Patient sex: F
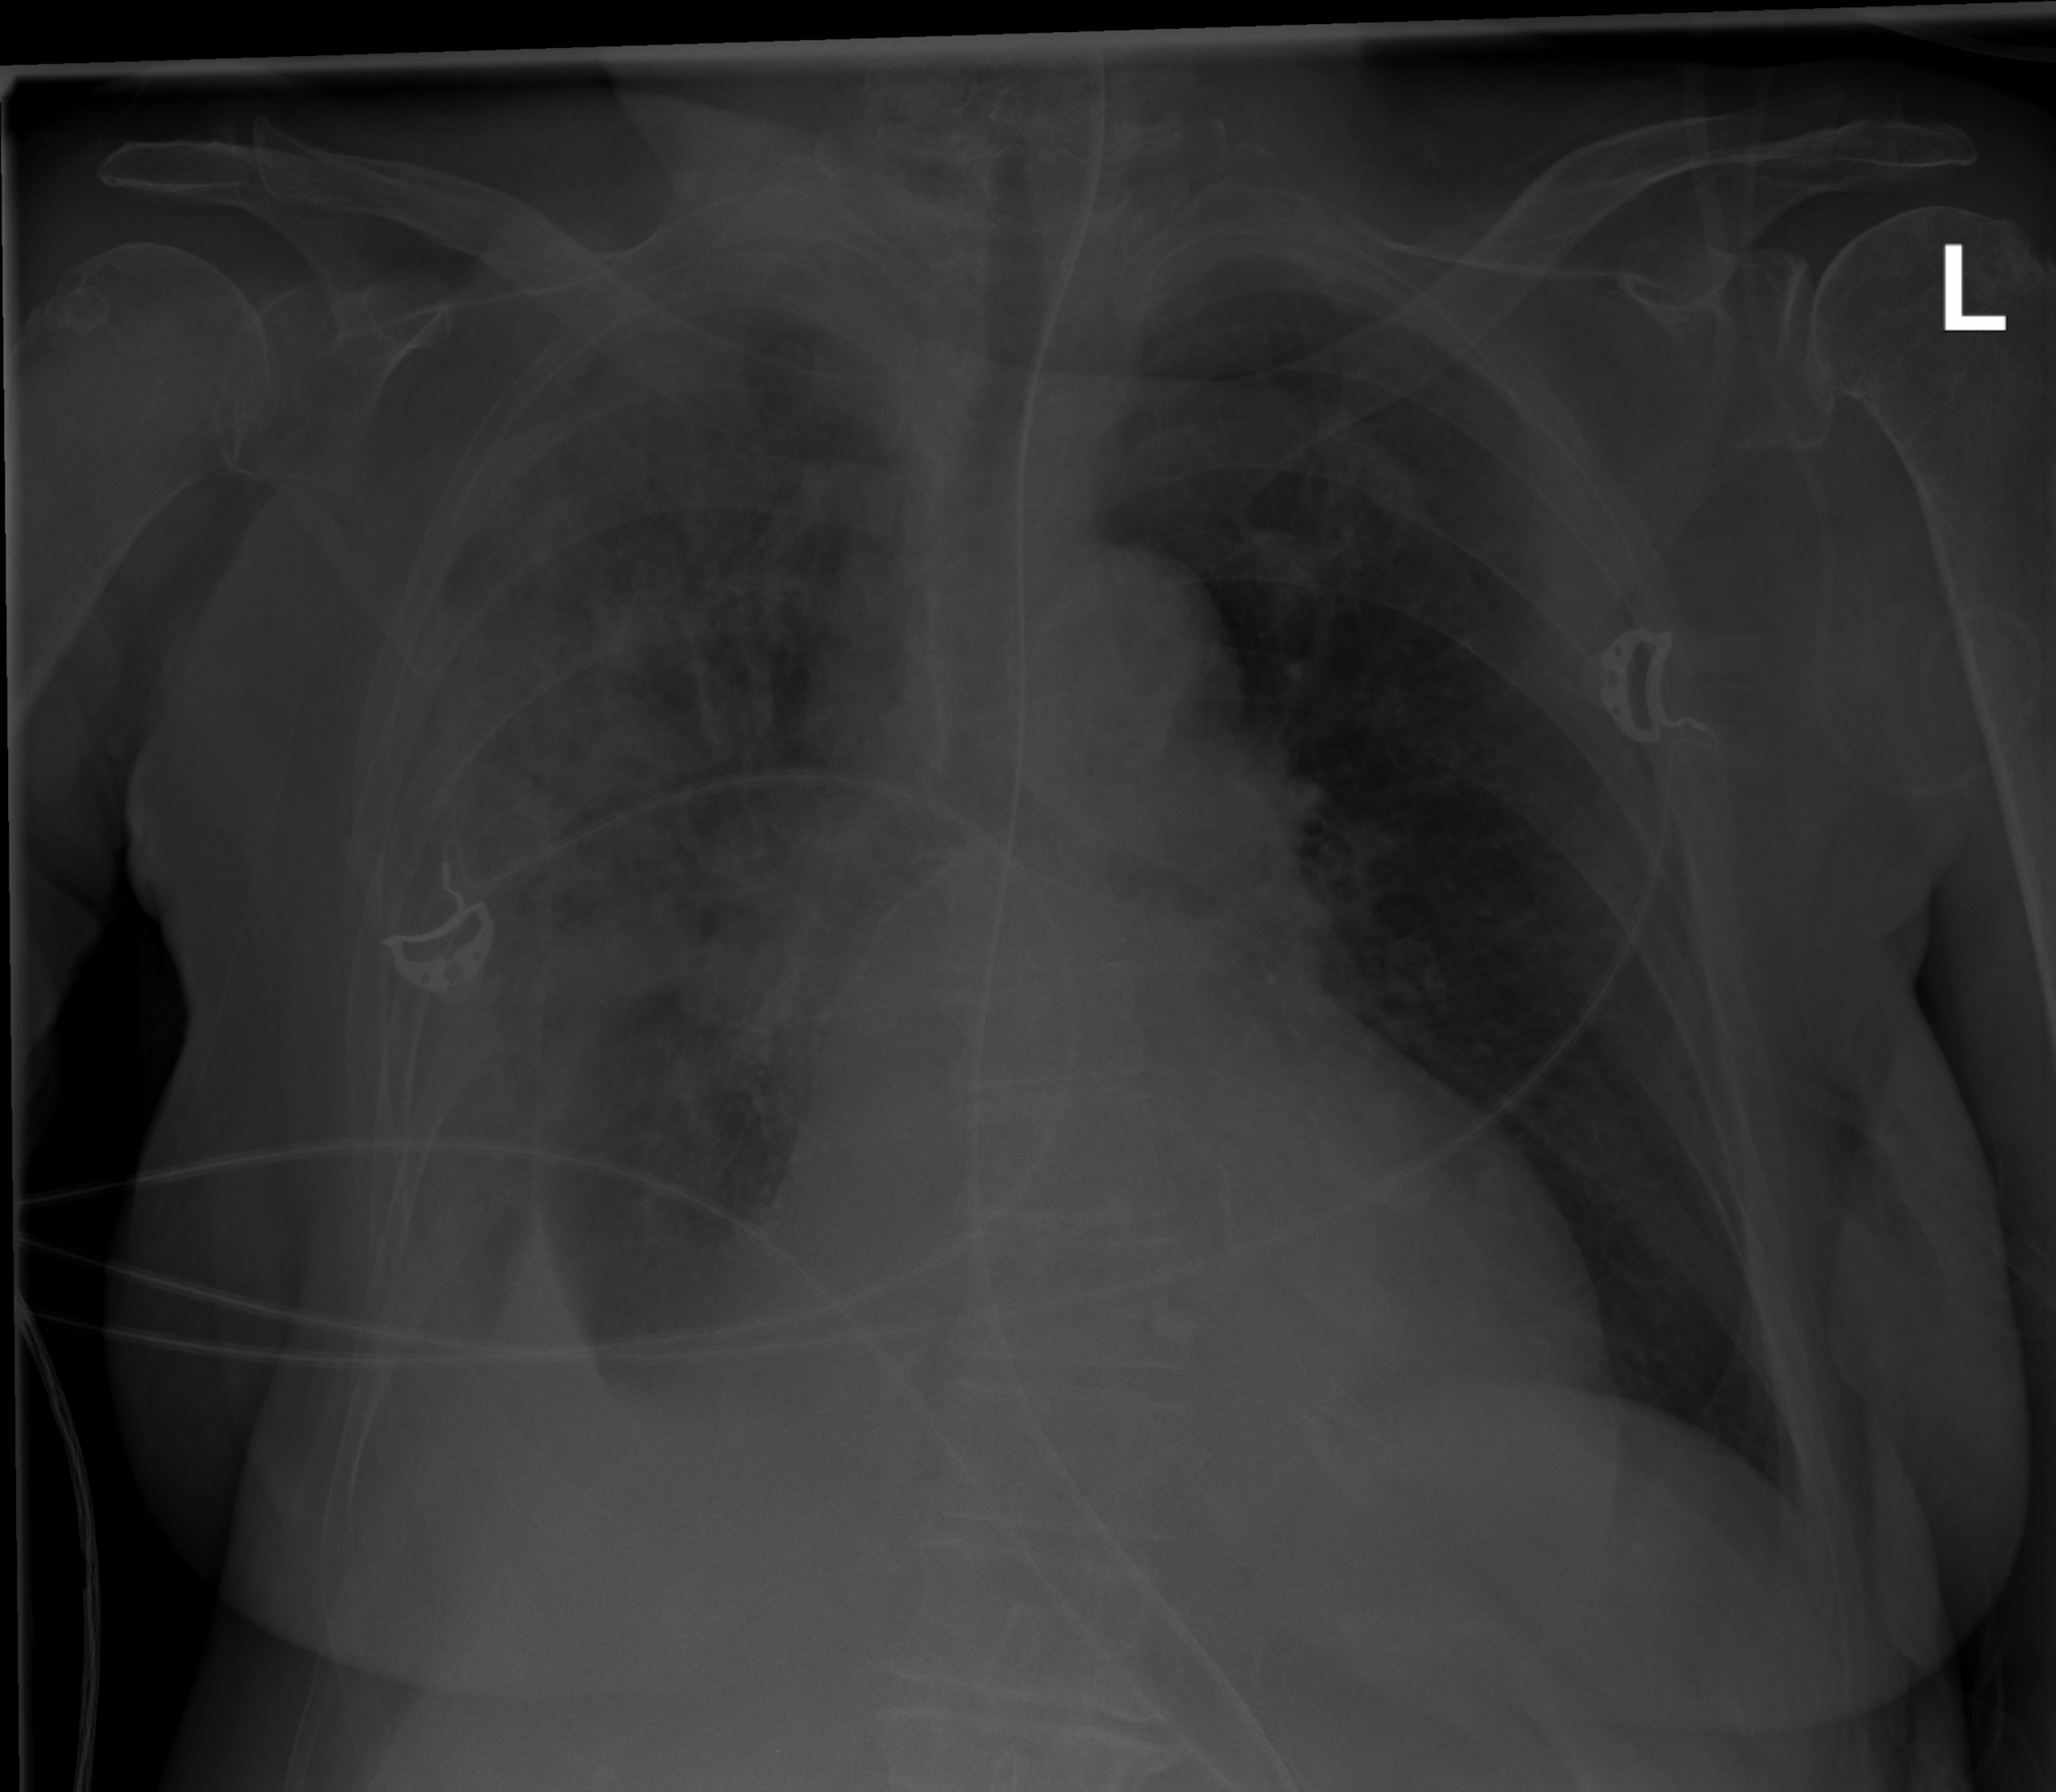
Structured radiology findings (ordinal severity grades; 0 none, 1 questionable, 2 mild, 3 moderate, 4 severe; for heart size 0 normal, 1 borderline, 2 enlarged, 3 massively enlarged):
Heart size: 2
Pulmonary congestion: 2
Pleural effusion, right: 2
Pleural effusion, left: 0
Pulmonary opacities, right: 3
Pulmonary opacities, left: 1
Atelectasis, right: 3
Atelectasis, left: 2